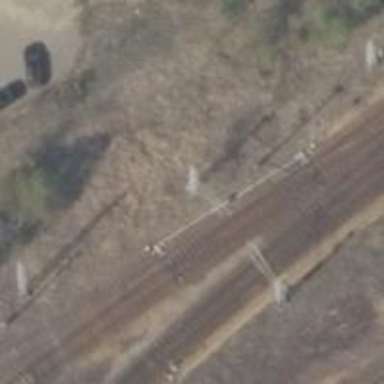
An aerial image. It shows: Railway switch.